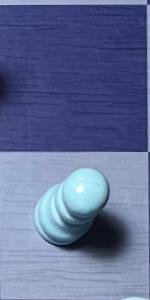
Label: Pawn_White